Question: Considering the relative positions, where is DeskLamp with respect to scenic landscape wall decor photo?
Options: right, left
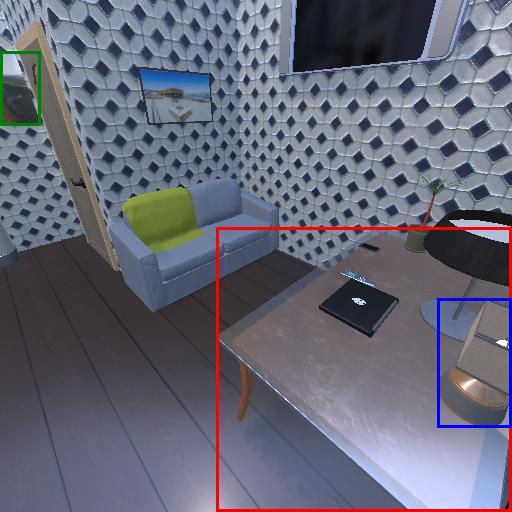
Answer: right